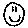
Label: smiley face